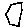
Label: hexagon